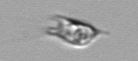
Label: Chrysochromulina_lanceolata